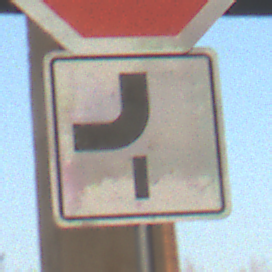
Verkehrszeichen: VerlaufVorfahrtsstrasse7
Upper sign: Stop
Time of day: SunriseSunset
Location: Roofed (Suburban)
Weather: Clear
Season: NotSpecified
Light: Natural